Field crop: tomato
Growth stage: 2
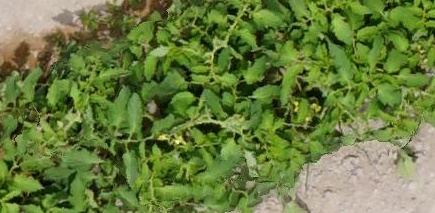
Species: tomato